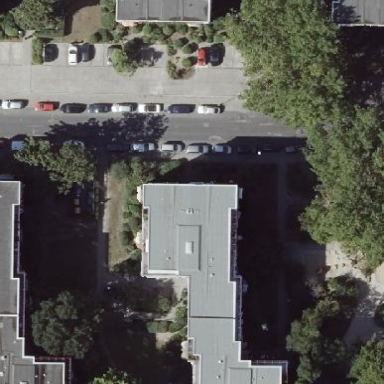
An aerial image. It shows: Apartment building with flat roof.